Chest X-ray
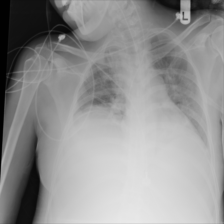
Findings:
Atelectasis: negative
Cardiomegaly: negative
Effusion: negative
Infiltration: negative
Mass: negative
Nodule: negative
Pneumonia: negative
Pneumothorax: negative
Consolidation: negative
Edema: negative
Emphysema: negative
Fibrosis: negative
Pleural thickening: negative
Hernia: negative